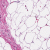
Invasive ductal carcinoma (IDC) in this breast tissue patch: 0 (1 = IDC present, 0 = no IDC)